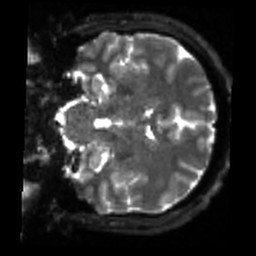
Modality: sbref
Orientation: coronal
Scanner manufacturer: siemens
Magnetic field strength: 3 T
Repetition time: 4 s
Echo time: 0.0594 s